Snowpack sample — Snodgrass Mountain, Crested Butte, Colorado (2/4/25, 12:06 PM MST)
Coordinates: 38.923, -106.968
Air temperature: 35 °F
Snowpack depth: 80 cm
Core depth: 50 cm
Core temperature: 30.2 °F
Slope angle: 14°, slope face: 78°
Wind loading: low
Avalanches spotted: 0
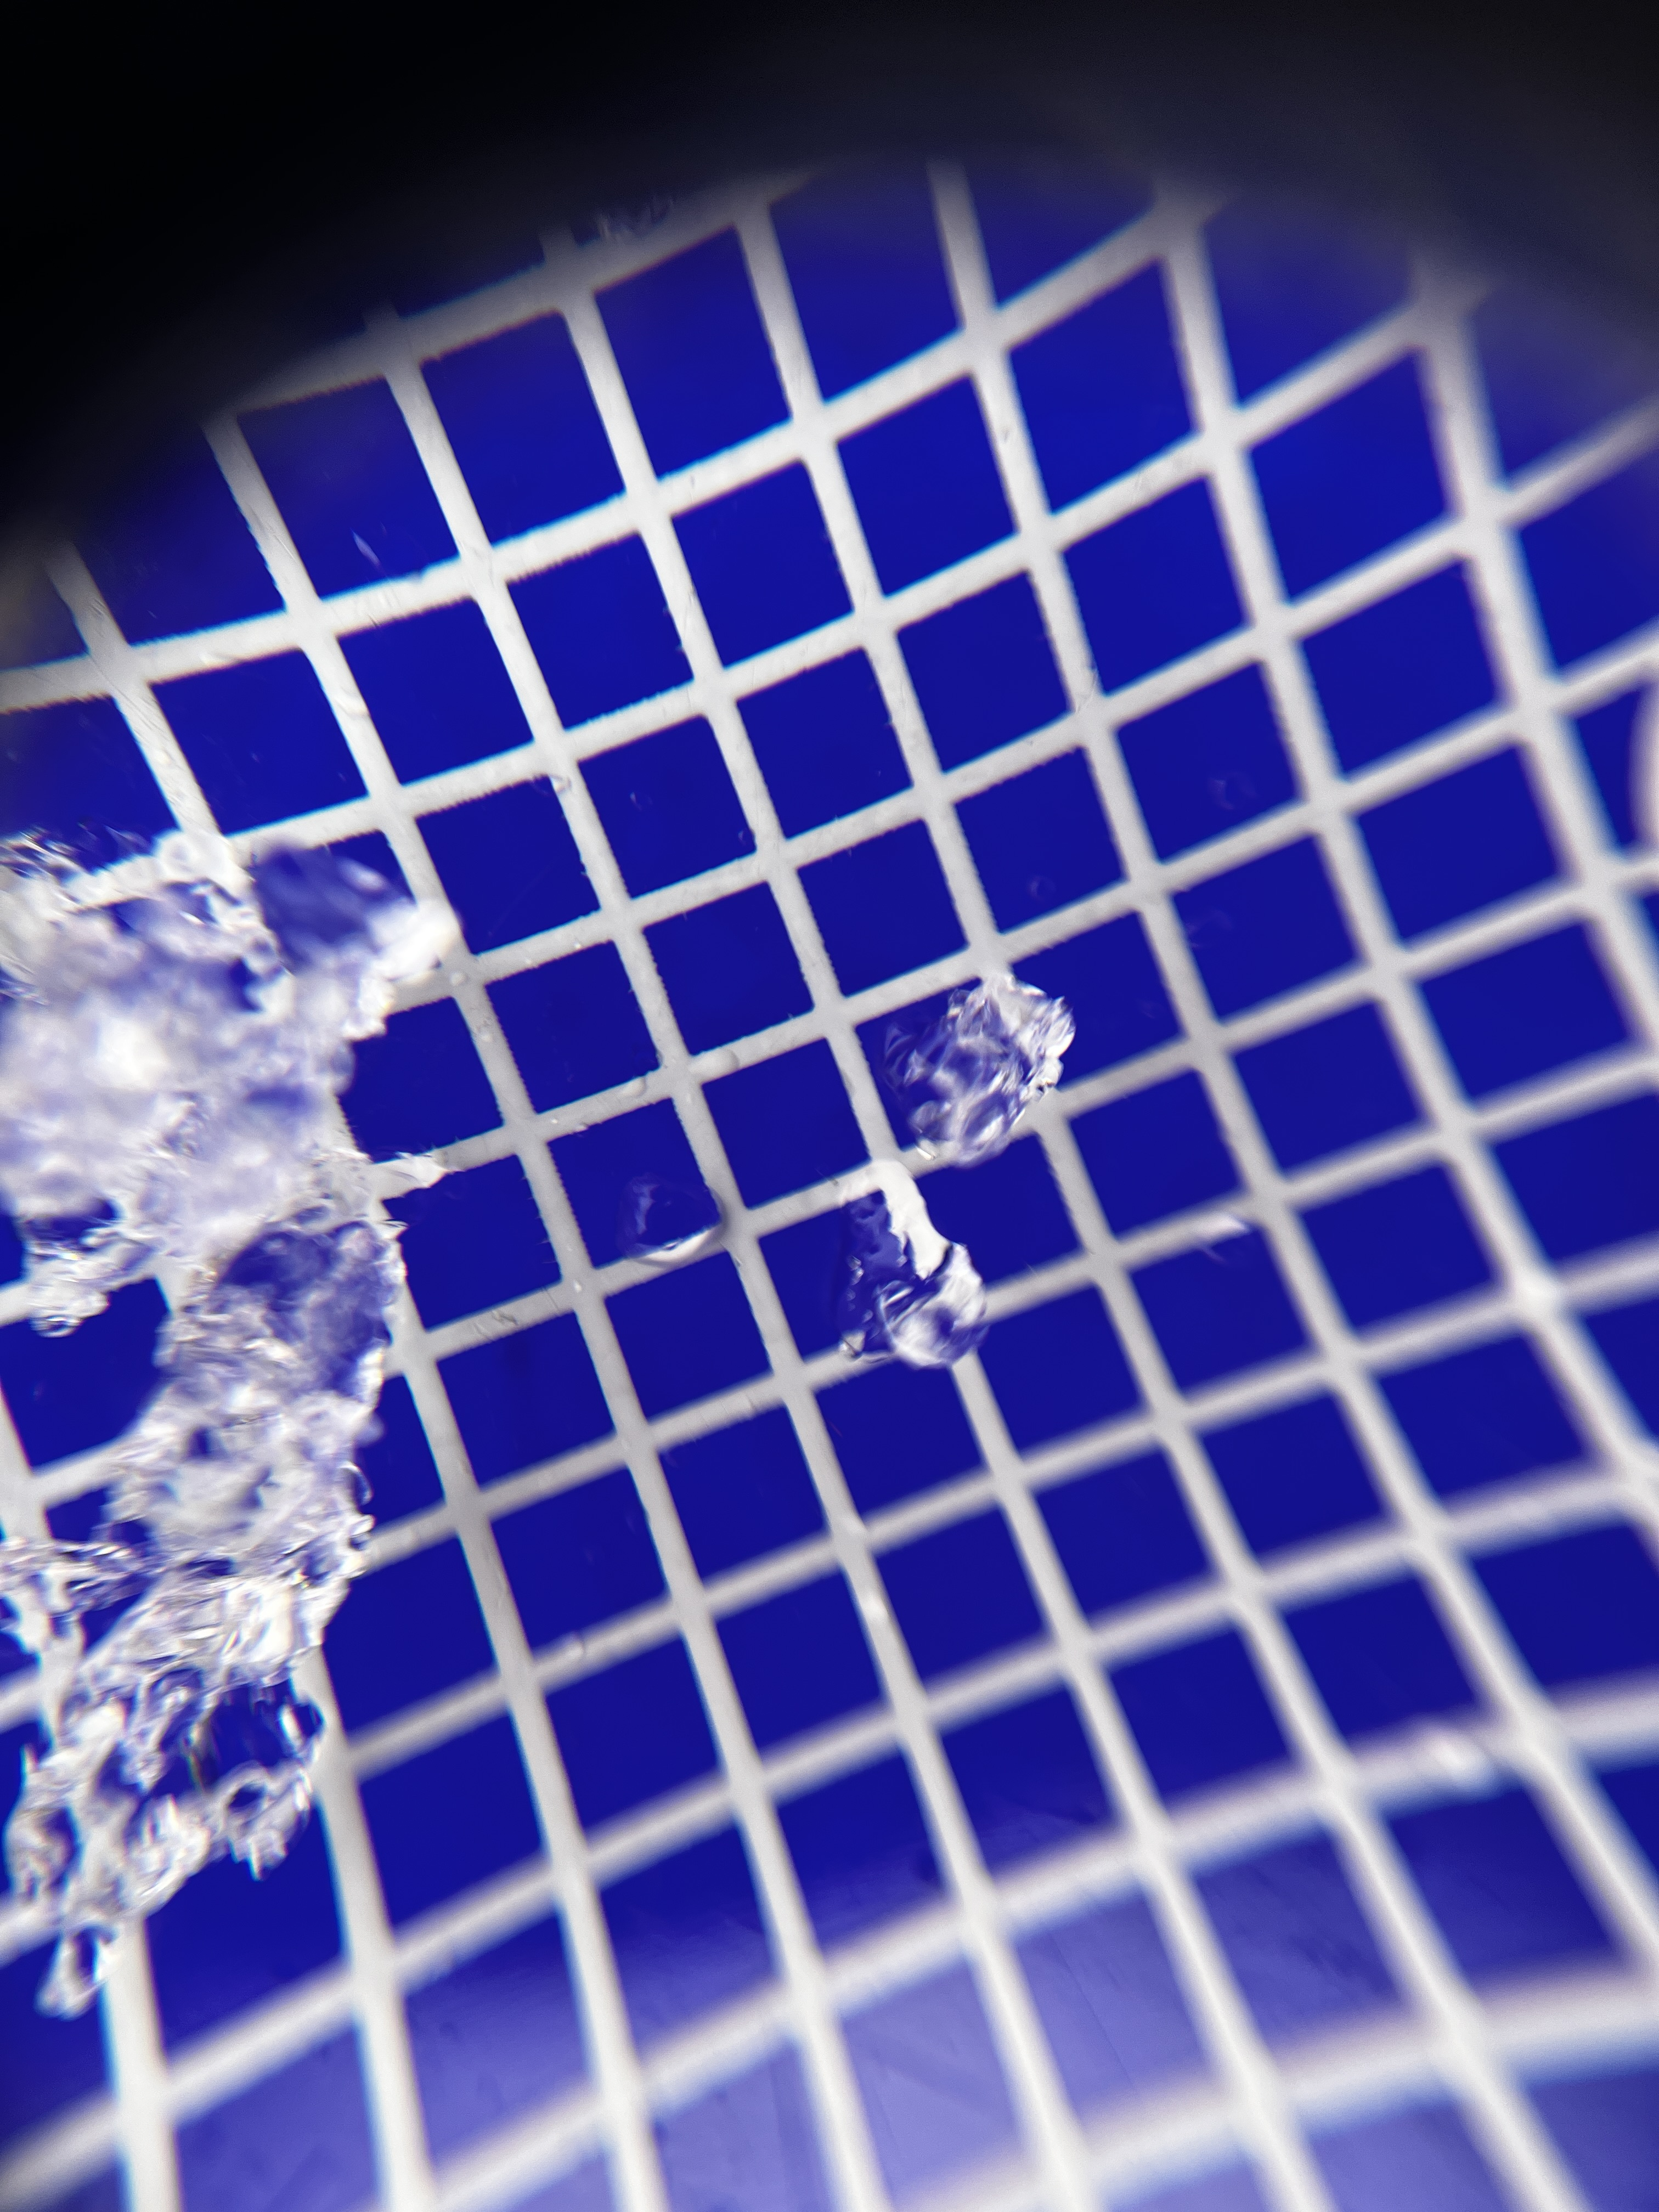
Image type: magnified_profile
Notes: No avalanches nearby, unusually warm weather for the last month reported by residents, Collected 25 yards from treeline